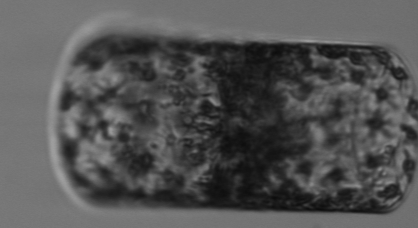
Label: Guinardia_flaccida